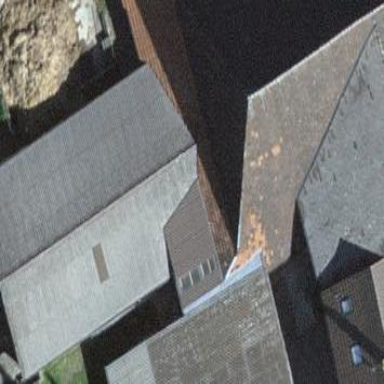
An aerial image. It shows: Farm building.